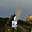
Label: 1